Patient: sex M, age 28
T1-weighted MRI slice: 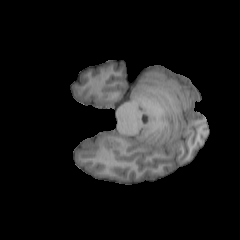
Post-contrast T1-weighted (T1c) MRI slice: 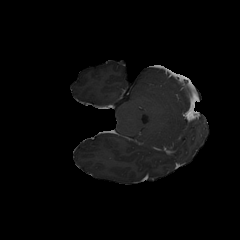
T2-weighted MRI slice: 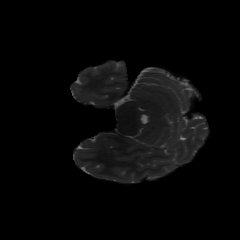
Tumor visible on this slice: no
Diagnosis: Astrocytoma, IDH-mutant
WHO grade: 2